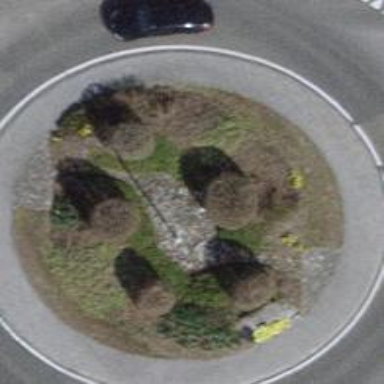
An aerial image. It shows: Secondary road with asphalt surface leading to roundabout.